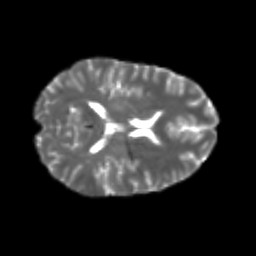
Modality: T2w
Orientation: axial
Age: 21
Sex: female
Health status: healthy
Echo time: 0.074 s